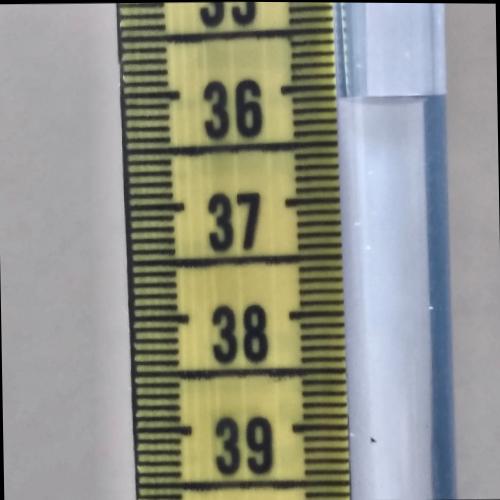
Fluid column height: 36.1 cm